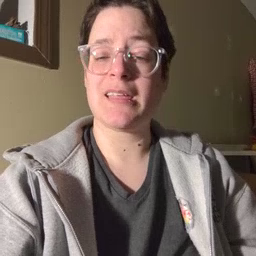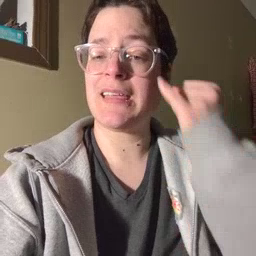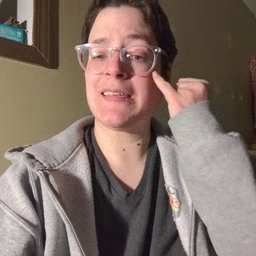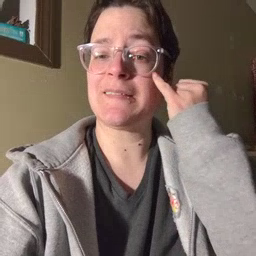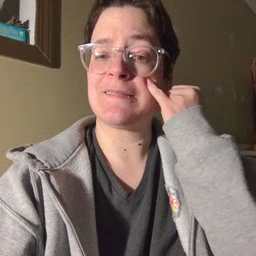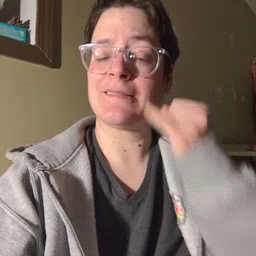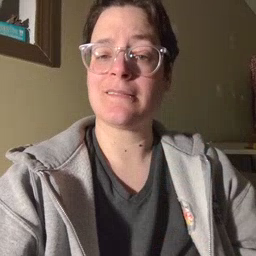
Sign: if